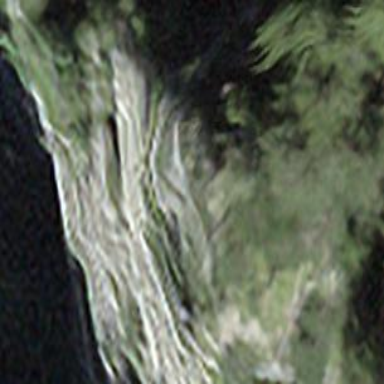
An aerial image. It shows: Natural cliff.